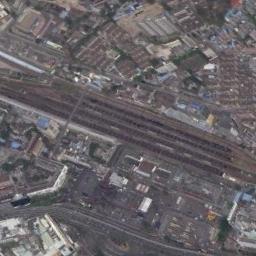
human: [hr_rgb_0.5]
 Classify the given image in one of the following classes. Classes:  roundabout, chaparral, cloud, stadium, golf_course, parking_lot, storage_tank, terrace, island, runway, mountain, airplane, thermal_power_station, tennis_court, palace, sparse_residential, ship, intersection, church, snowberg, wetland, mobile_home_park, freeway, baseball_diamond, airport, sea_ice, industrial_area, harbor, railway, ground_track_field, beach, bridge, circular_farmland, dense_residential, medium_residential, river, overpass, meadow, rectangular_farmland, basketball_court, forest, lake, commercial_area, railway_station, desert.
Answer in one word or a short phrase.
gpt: railway_station